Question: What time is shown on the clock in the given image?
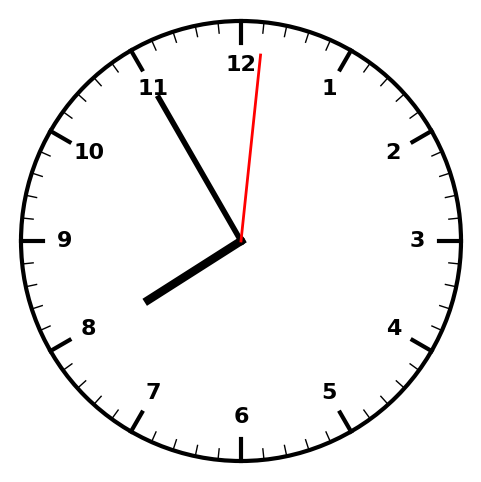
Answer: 07:55:01